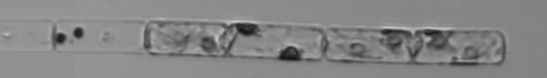
Label: Guinardia_delicatula_TAG_internal_parasite